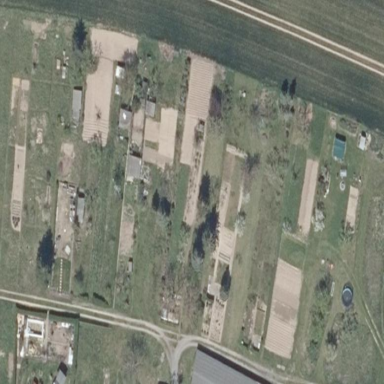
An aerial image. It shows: Area designated for allotments.